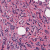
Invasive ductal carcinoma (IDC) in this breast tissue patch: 1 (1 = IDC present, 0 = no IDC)